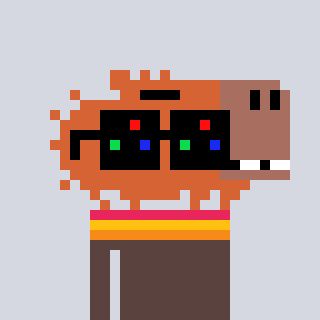
a pixel art character with square black sunglasses, a capybara-shaped head and a darkbrown-colored body on a cool background